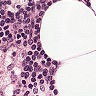
Metastatic tissue present: no